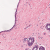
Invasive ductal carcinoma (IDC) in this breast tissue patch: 0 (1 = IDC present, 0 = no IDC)